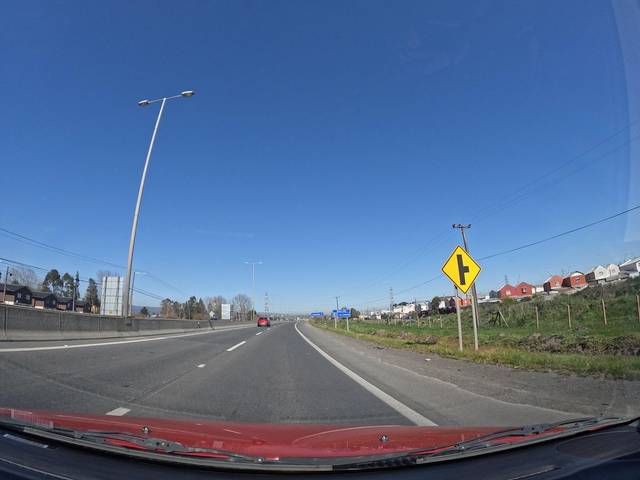
Region: Chile
Coordinates: -36.983, -73.146